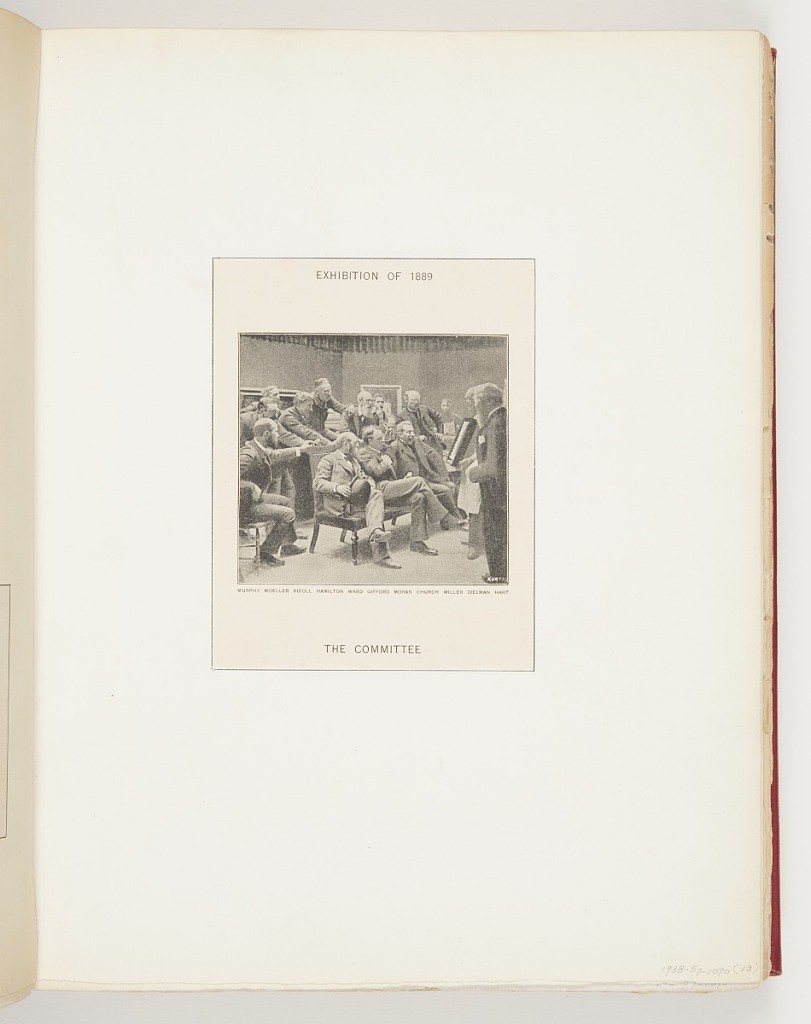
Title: Exhibition of 1889, The Committee
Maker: Frederick Stuart Church, American, 1842–1924
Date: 1889
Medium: Printed in black ink on paper
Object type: Ephemera
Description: Photograph includes Murphy, Moeller, Nicoll, Hamilton, Ward, Gifford, Moran, Church, Miller, Dielman, and Hart.